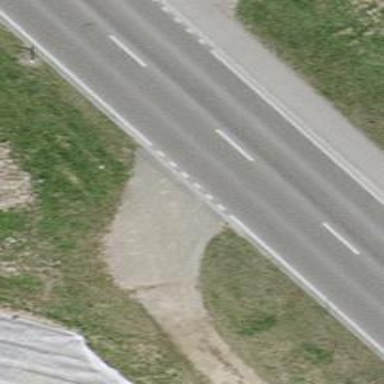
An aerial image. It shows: Asphalt road classified as primary highway.